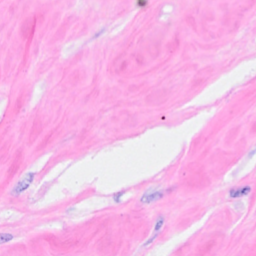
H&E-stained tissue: Breast